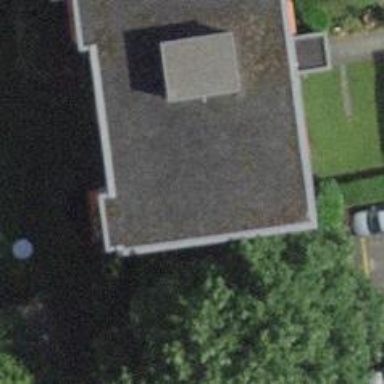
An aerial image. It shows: Apartment building with flat roof.